Field crop: maize
Growth stage: 1
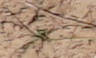
Species: lolium